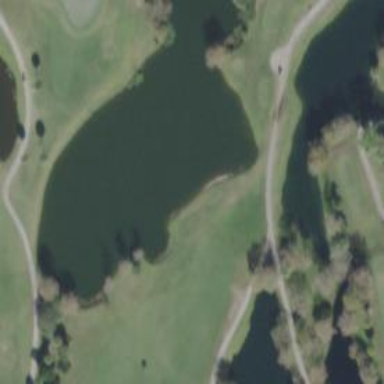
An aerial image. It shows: Water hazard on golf course.